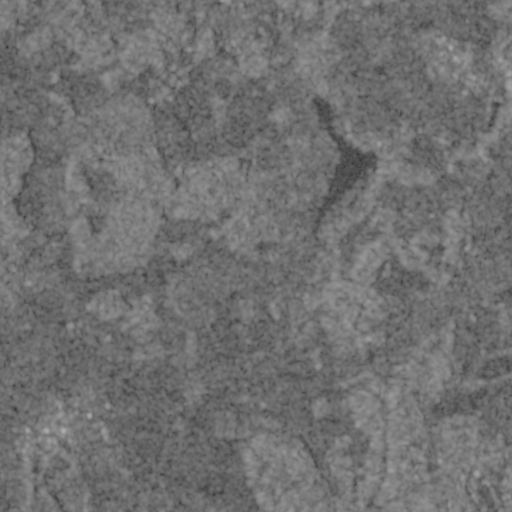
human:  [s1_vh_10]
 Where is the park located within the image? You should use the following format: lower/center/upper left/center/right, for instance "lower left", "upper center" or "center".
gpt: The park is located in the lower right of the image.
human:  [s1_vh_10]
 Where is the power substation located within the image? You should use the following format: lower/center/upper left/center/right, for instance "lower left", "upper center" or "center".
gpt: The power substation is located in the upper right of the image.
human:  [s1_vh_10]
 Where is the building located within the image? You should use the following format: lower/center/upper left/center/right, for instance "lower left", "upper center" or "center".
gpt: There is no building in the image.

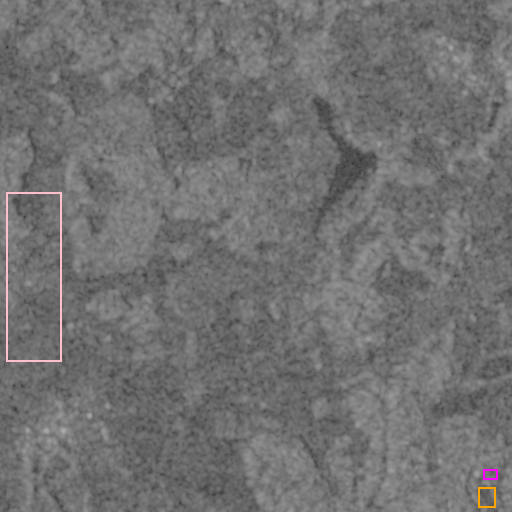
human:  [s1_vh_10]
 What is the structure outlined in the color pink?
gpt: The structure outlined in pink is a crop field.
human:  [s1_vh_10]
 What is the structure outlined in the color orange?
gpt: The structure outlined in orange is a park.
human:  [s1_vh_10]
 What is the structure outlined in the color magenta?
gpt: The structure outlined in magenta is a parking lot.
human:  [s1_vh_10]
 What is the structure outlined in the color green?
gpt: There is no green outline.